Field crop: tomato
Growth stage: 1
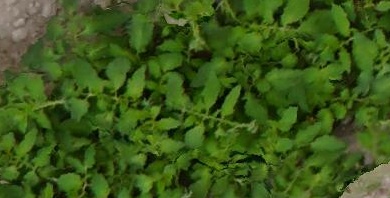
Species: tomato